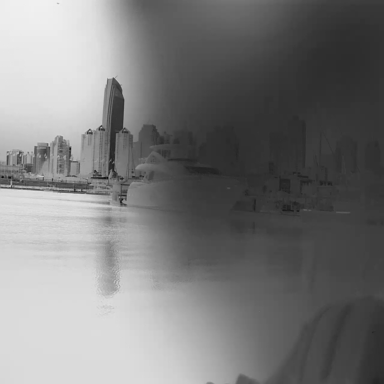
There is a canoe in the infrared image.